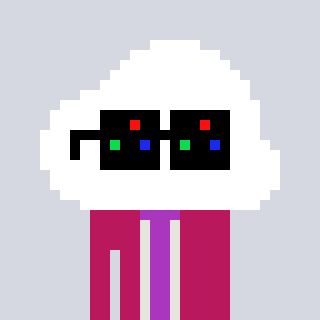
a pixel art character with square black sunglasses, a cloud-shaped head and a darkpink-colored body on a cool background